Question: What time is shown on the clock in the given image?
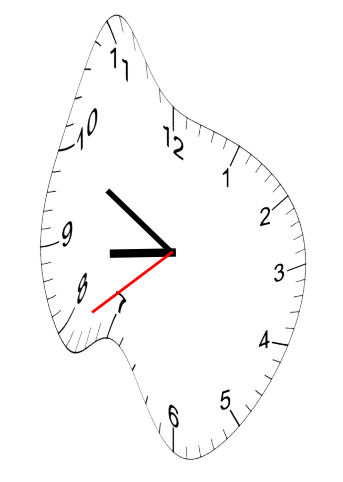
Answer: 08:49:39